Question: I don't know how can I return posts to my view where their tags are equal to those who are passed to controller action.
I think there is some clever and easy way of doing this but I am very new to LINQ and SQL.

'''
// id = tag name, not it's id
public ActionResult Tag(string id)
{
// I get all the PostTags where PostTags.Tag.Name = id
var postTags = _db.PostTags.Where(x => x.Tag.Name == id);
// And what I do now?
}
'''
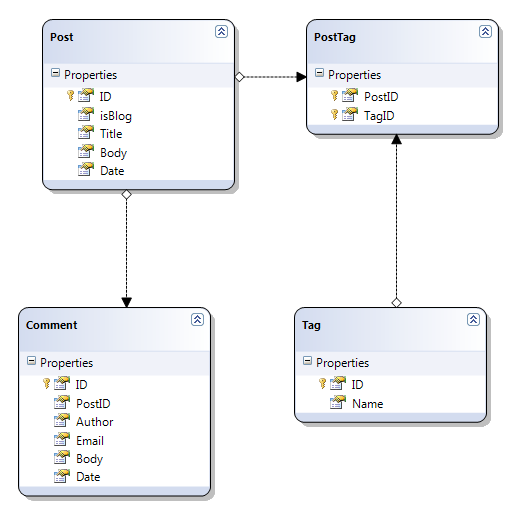
Answer: Using joins in relational data is easier to grasp as a novice using query syntax instead of extension methods. The following is possible with extension methods (like .Join(...), etc), but this is closer to the SQL you might already be used to.
'''
var postTags = from t in _db.Tags
join pt in _db.PostTags on t.ID equals pt.TagID
join p in _db.Posts on pt.PostID equals p.ID
where t.Name == id
select p;
'''